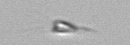
Label: Calciopappus